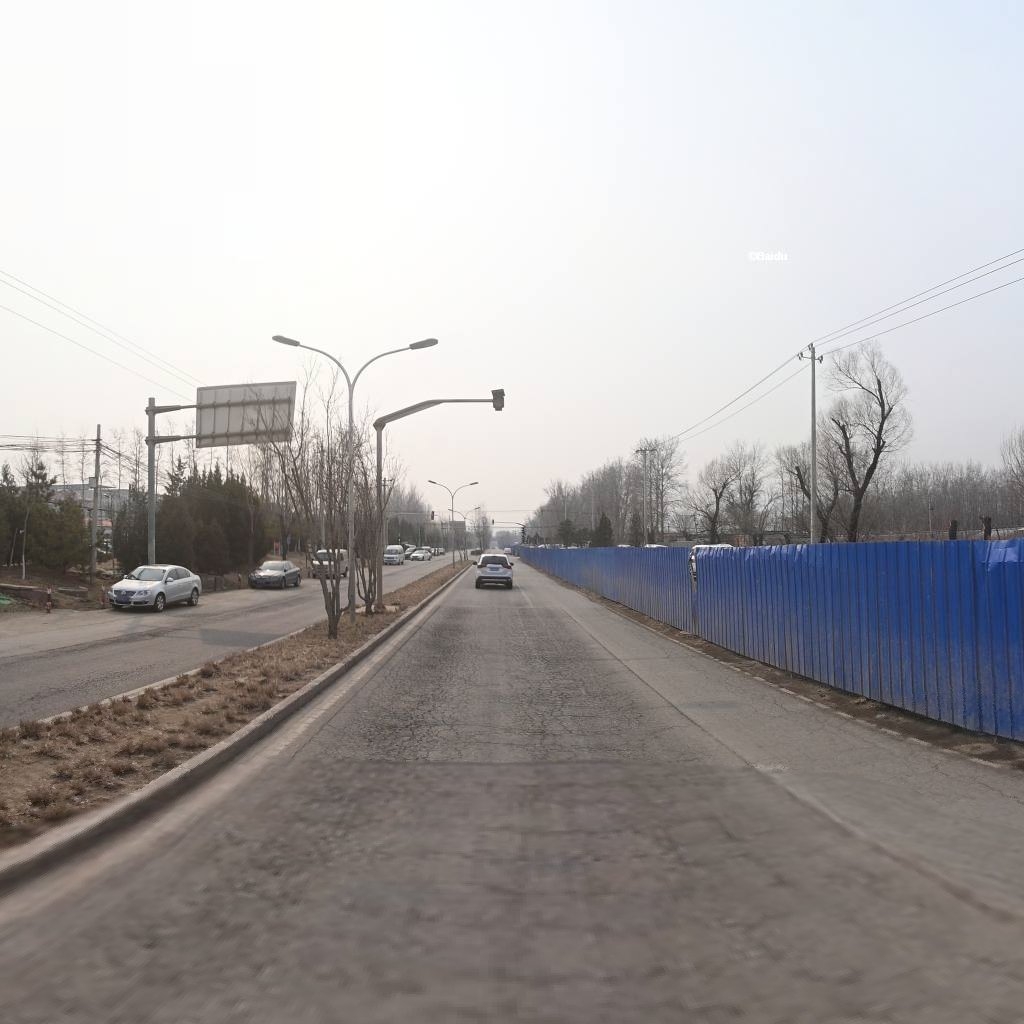
Region: Haidian
Road damage annotations: alligator crack, alligator crack